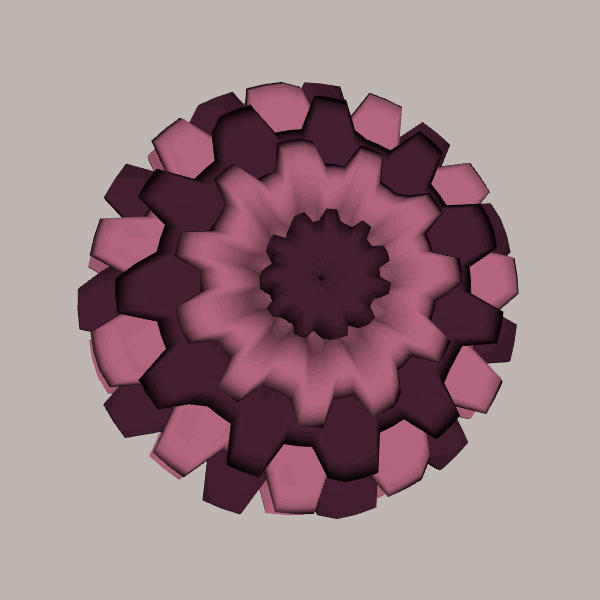
Background: light